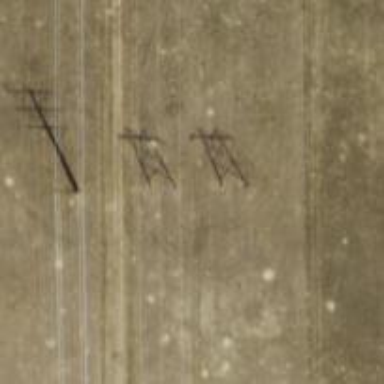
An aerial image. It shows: H-frame power tower with distinctive design.